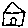
Label: house